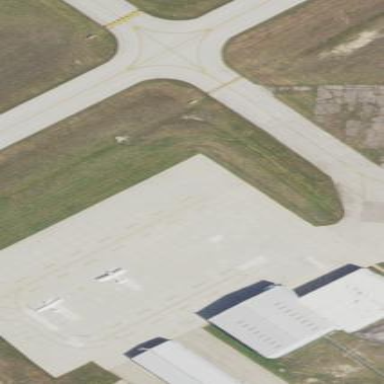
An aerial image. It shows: Apron at the airport.